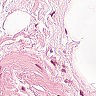
Metastatic tissue present: no